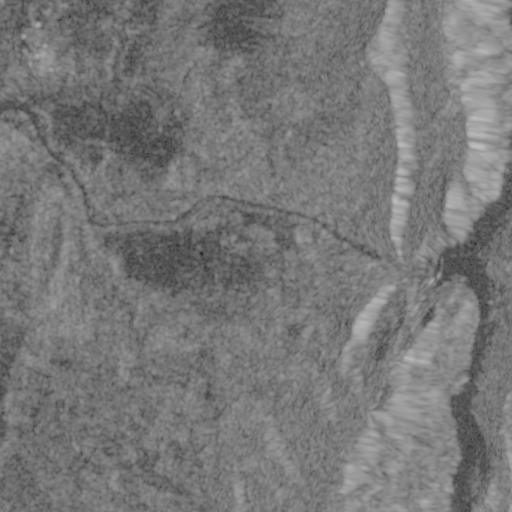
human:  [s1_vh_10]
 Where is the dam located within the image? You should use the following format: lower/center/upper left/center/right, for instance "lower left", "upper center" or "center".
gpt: The dam is located in the center right of the image.
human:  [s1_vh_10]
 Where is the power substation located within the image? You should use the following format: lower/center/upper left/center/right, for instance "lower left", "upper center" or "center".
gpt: The power substation is located in the center right of the image.
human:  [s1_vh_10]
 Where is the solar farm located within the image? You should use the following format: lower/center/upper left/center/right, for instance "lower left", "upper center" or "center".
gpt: The solar farm is located in the upper left of the image.
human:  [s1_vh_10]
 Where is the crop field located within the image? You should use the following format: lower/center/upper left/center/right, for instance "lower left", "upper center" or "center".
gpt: There is no crop field in the image.

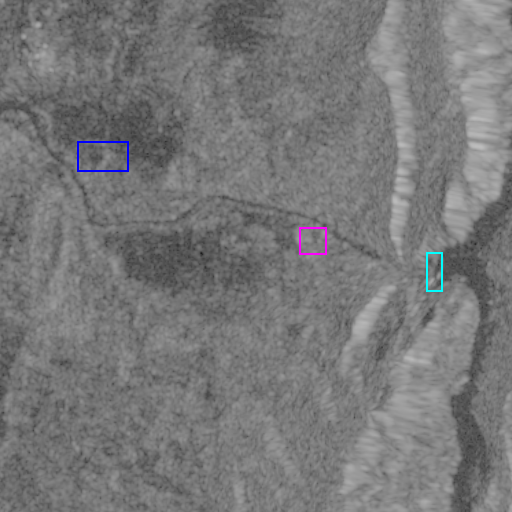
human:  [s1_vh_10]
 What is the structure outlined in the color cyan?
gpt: The structure outlined in cyan is a dam.
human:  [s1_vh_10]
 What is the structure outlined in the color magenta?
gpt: The structure outlined in magenta is a power substation.
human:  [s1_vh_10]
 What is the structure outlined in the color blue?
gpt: The structure outlined in blue is a solar farm.
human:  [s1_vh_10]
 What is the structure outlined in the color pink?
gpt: There is no pink outline.